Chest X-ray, AP view. Patient: 14 years old, sex M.
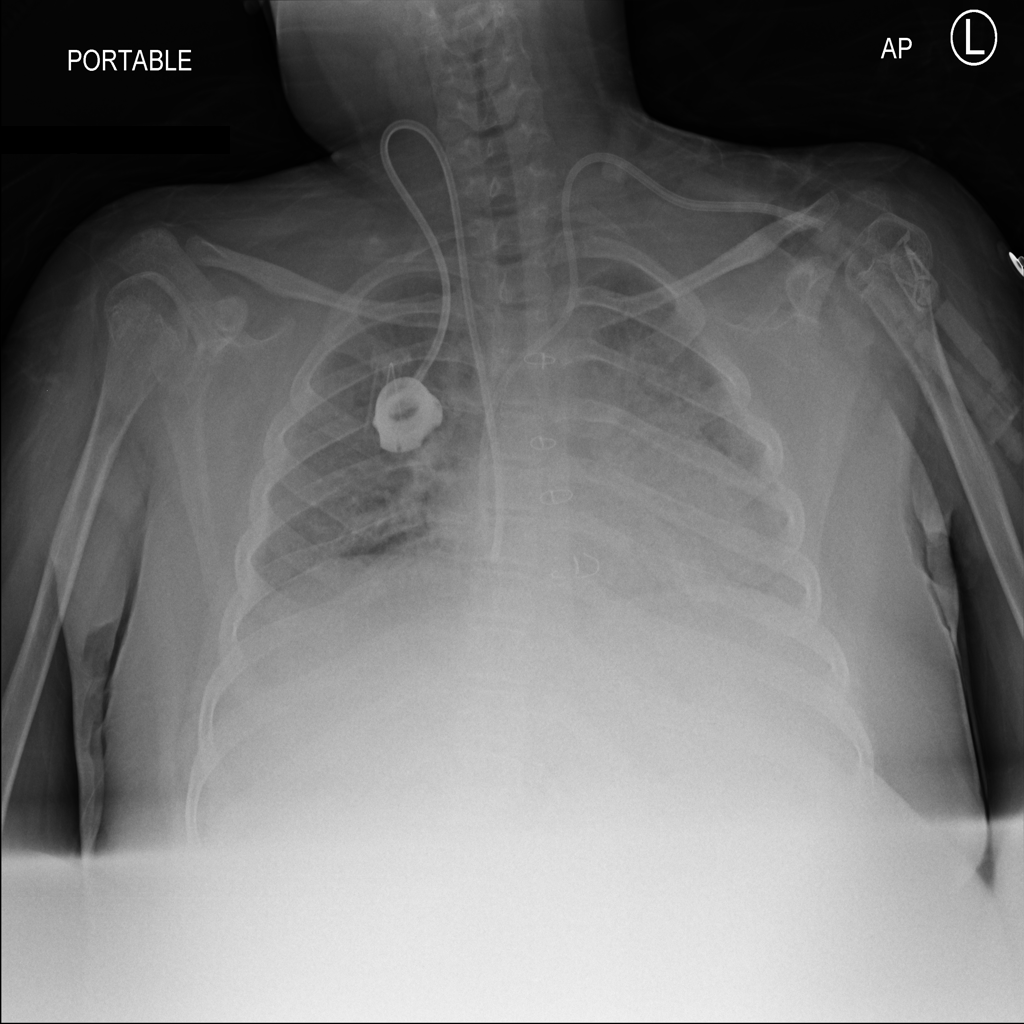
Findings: Cardiomegaly